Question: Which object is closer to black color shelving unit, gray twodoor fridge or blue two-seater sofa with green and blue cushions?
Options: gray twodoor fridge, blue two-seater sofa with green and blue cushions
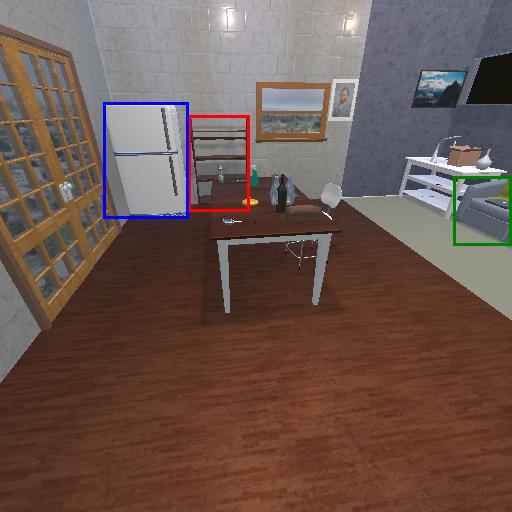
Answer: gray twodoor fridge